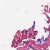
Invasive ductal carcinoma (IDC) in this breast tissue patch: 0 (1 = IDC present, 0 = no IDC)